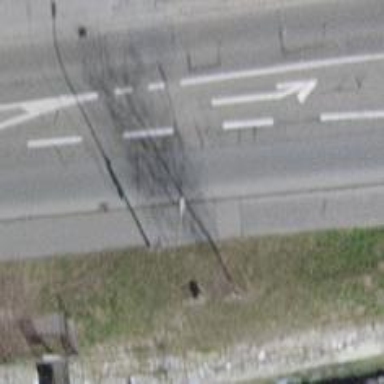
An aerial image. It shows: Sidewalk.